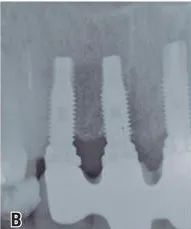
Initial radiographic images. ; Presence of prostheses over implants from 12 to 25, and 44 to 46, with normal bone pattern.
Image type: radiology (x_ray)